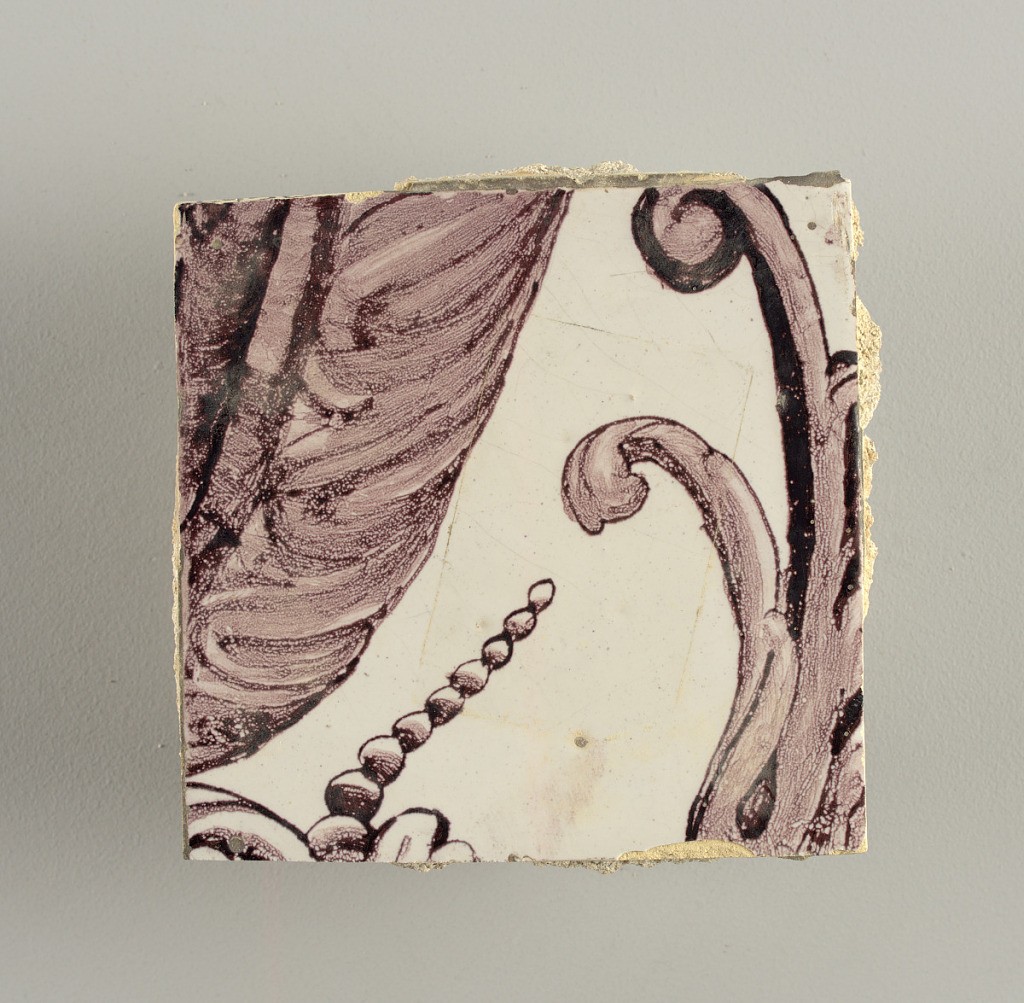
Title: Wall facing
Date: ca. 1725
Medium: Tin-glazed earthenware, underglaze
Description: Horizontal rectangle.  Thirty-seven tiles wide and twenty-one high with opening for door or window nineteen and one-half tiles high and twelve wide.  To left and right of opening, centered canopy above. Left, woman representing Hope, right, a sculputure urn.  Centered above opening, a mascaron.  Arabesque design of foliage.